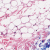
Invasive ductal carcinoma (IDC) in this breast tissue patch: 0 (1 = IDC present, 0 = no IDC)